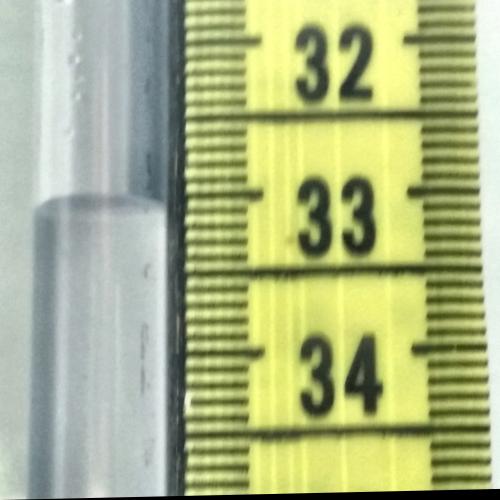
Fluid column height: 33.0 cm